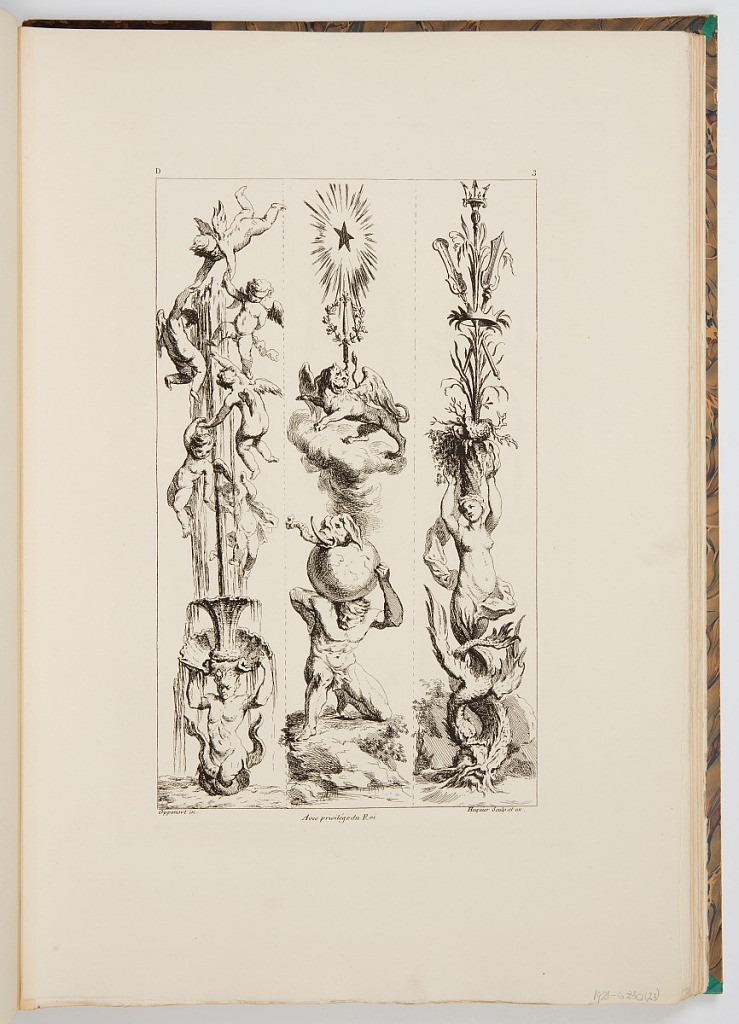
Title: Designs for Vertical Friezes or Pilasters
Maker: Gilles-Marie Oppenord, French, 1672–1742
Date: ca. 1900
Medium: Photomechanical print
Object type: Bound print
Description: Three designs for vertical panels or pilasters decorated with, from left to right: an anguiped fountain with winged putti around the spraying water; an Atlas with a winged lion atop a cloud; and a half-human half-dragon grotesque with coral, shells, and seaweed emerging from her head. The plate is signed and numbered.